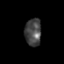
Tissue: prostate
Cell type: T cells
Senescence score: 0.3582
Nuclear area (px): 443
Mean DAPI intensity: 71.366